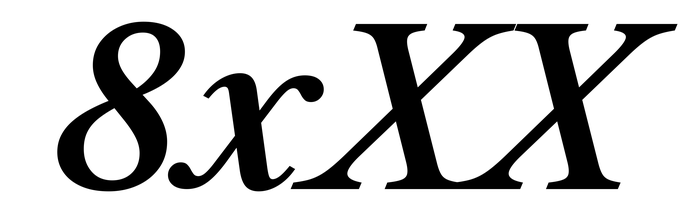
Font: LibreCaslonText-Italic_SemiBold_Italic